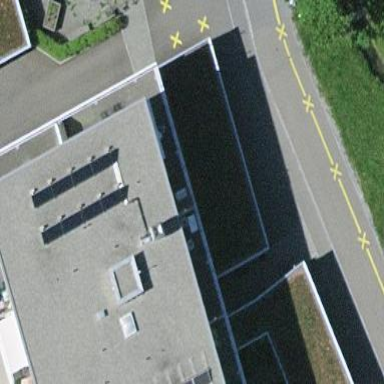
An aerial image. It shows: View of roof of building.